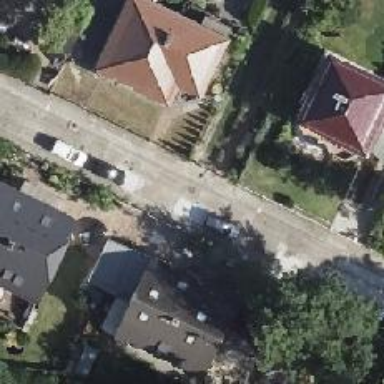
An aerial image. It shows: Residential road paved with concrete.